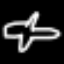
Label: airplane